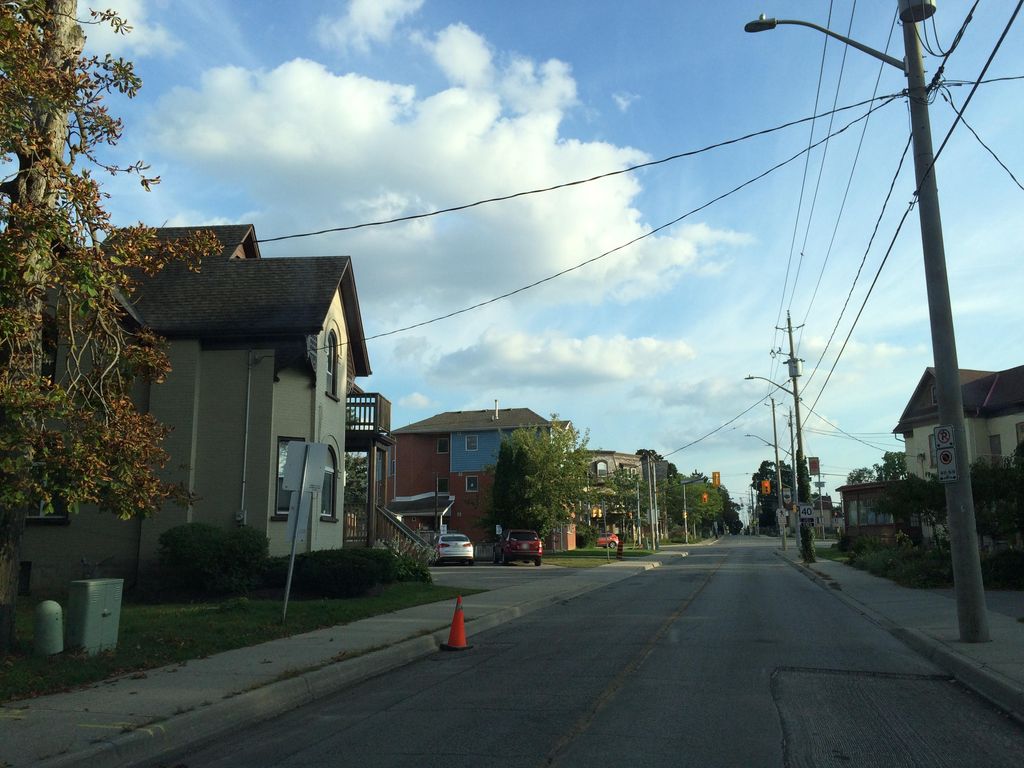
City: kitchener-waterloo